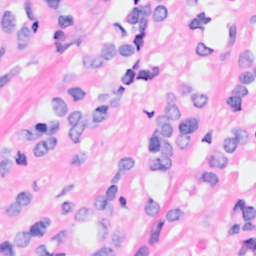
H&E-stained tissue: Breast